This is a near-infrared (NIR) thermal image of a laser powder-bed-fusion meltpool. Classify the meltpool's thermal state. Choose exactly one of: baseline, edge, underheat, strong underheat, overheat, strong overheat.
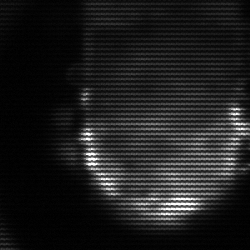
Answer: baseline